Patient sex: F
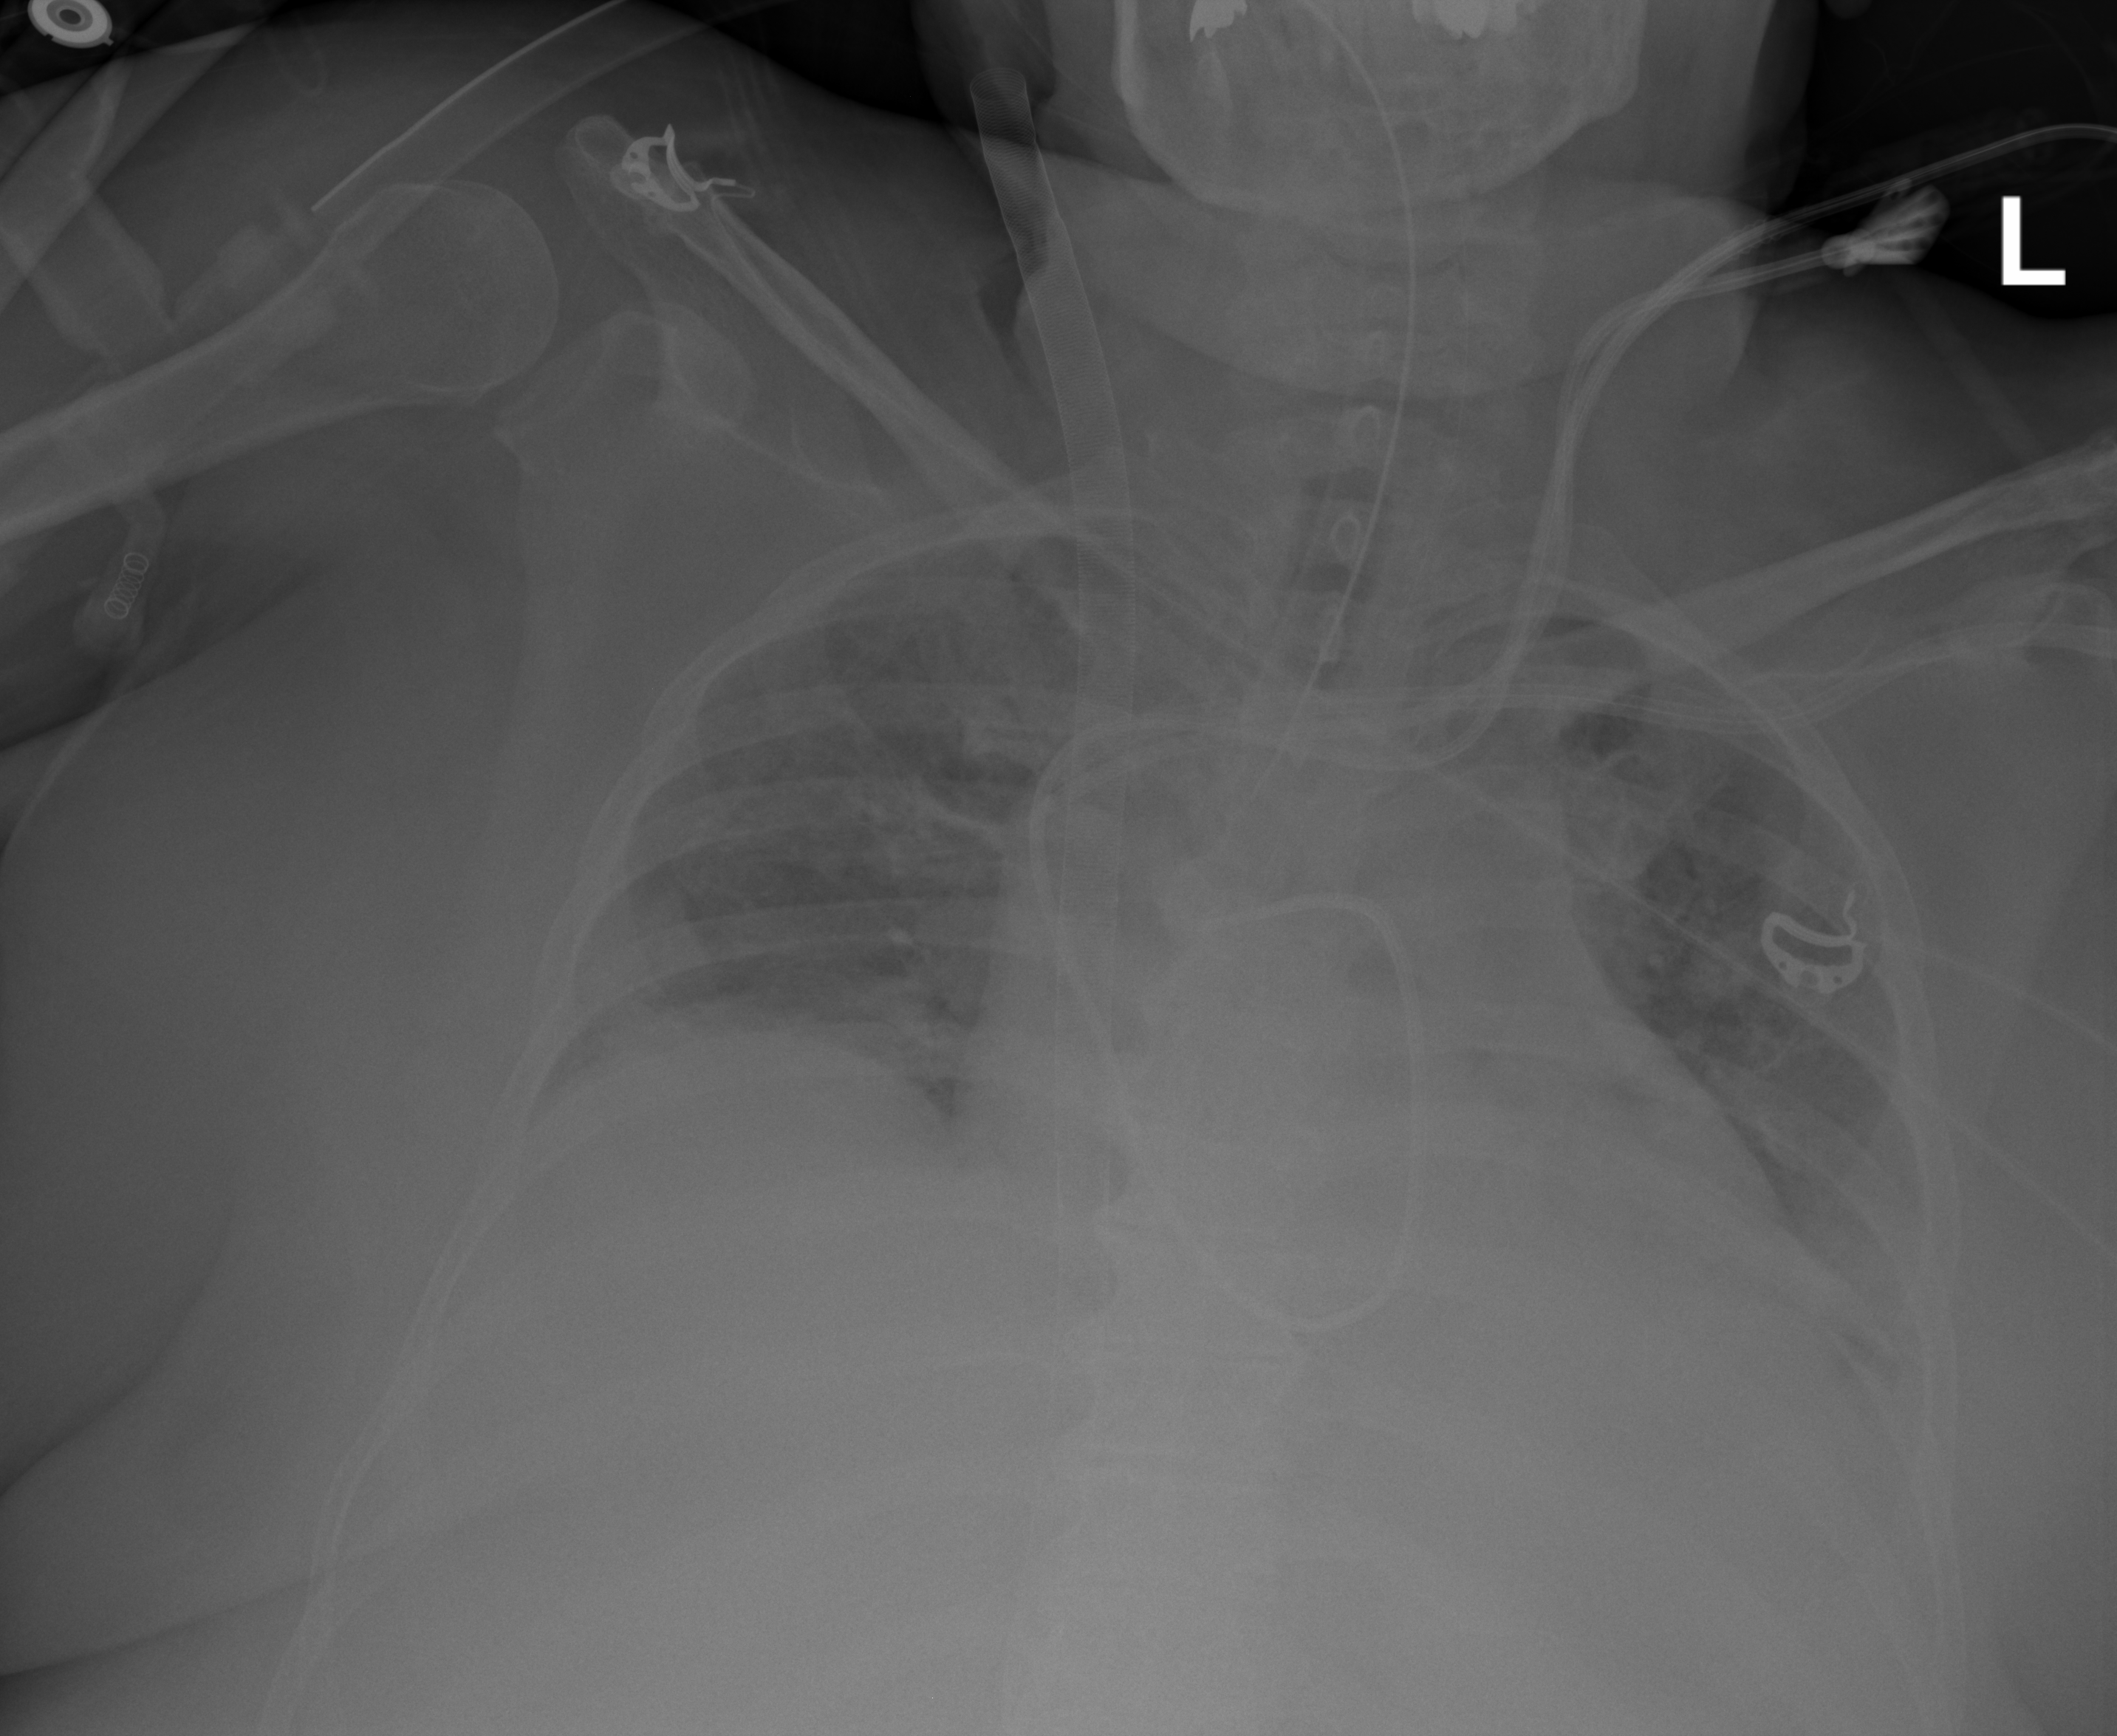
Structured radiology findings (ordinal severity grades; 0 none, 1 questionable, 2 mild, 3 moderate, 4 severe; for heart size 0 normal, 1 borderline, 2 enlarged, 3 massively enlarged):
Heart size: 2
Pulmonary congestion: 2
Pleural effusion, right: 0
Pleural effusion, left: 0
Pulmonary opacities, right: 2
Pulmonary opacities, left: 2
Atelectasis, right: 2
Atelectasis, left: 2